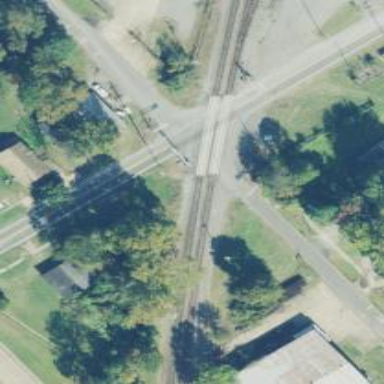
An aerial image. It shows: Level crossing along the railway.